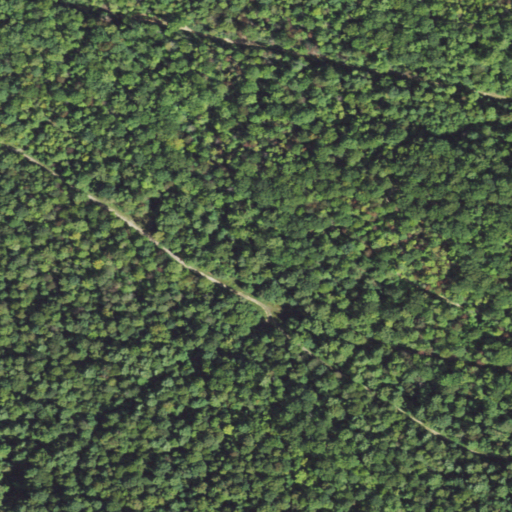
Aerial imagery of valley in Pennsylvania named Askon Hollow containing mixed forest, open development, and deciduous forest